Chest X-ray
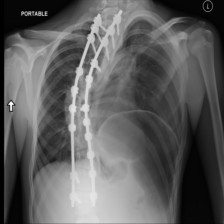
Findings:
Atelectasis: negative
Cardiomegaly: negative
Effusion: negative
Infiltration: negative
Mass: negative
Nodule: negative
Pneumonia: negative
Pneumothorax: negative
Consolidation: negative
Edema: negative
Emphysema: negative
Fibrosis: negative
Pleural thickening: negative
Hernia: negative